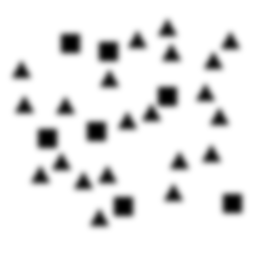
Squares: 7
Triangles: 21
Stars: 0
Total shapes: 28